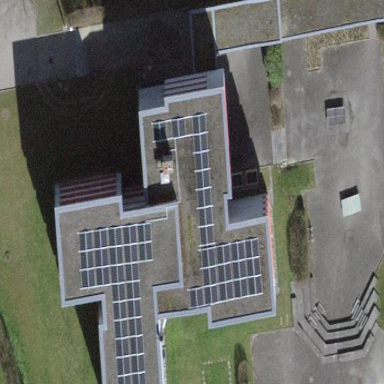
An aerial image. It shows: School building.